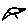
Label: bird